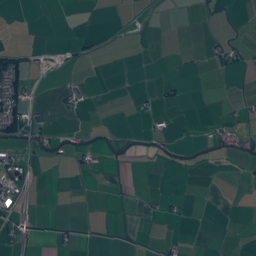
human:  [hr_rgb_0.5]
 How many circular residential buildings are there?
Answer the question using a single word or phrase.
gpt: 7

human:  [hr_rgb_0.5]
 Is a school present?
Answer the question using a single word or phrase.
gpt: yes

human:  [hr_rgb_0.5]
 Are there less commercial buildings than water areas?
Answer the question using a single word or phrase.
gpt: yes

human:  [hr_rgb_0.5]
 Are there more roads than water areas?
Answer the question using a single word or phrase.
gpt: yes

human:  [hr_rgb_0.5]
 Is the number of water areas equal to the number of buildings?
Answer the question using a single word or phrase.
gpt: no

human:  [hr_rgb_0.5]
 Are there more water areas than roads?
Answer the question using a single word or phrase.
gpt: no

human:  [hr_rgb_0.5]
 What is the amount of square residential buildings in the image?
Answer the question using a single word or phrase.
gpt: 7

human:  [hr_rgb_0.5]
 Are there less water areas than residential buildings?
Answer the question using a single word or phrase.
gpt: yes

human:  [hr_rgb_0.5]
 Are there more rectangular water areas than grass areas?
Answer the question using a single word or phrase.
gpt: no

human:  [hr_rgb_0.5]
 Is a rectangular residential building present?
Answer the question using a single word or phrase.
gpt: yes

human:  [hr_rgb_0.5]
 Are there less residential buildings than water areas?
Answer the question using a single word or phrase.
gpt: no

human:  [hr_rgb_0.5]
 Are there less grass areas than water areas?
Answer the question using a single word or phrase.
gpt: no

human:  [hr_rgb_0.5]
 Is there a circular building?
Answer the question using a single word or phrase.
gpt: yes

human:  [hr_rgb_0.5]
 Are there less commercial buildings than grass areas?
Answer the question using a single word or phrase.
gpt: yes

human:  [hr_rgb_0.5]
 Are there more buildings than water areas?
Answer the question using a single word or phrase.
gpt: yes

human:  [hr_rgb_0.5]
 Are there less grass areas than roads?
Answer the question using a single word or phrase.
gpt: no

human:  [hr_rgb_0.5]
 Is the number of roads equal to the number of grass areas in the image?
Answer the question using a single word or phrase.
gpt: no

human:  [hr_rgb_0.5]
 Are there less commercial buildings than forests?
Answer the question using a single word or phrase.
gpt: yes

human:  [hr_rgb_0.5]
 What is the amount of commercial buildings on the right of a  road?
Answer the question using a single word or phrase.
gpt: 21

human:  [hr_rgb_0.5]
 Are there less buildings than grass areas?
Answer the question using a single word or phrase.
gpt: no

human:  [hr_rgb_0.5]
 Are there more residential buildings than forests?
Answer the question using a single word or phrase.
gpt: yes

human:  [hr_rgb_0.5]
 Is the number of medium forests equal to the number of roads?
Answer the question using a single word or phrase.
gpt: no

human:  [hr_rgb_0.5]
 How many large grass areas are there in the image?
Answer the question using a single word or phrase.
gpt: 253

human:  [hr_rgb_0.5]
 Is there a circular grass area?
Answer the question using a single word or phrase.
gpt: no

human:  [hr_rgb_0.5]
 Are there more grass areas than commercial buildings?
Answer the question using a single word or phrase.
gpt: yes

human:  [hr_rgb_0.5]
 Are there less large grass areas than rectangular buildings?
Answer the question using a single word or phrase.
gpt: yes

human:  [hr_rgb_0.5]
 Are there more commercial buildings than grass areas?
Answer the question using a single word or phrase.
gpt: no

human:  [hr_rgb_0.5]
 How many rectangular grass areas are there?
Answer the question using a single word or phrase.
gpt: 6

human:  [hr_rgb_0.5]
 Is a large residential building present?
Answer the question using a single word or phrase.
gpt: yes

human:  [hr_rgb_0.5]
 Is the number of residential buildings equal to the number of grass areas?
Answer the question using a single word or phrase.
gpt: no

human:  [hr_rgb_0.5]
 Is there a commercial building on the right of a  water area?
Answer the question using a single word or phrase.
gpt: yes

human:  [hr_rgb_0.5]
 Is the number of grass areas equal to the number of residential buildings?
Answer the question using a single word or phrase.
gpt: no

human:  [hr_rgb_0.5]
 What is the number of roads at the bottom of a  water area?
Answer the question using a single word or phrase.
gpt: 144

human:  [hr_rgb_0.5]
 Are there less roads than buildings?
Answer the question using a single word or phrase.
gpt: yes

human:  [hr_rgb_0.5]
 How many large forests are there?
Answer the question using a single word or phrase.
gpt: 4

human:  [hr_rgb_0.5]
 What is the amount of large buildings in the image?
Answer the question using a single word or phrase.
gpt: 5